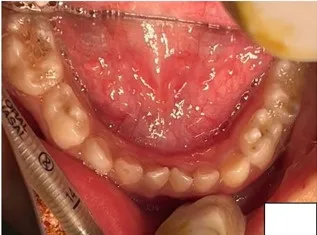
Post operative photographs. Maxilla.
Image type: medical_photograph (other_medical_photograph)